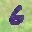
Label: 6